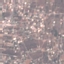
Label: Residential